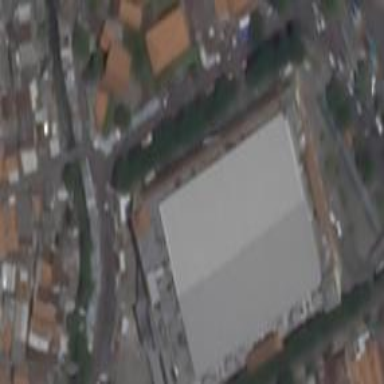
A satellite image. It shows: Supermarket with tile roof.